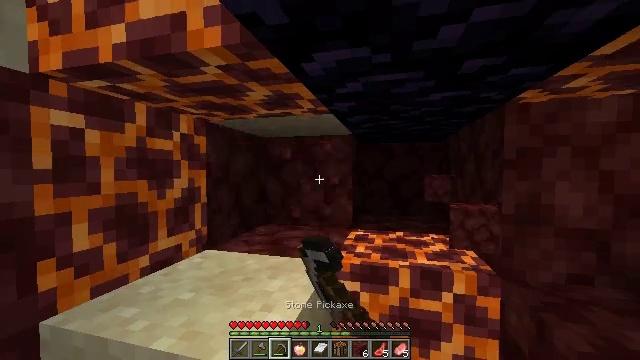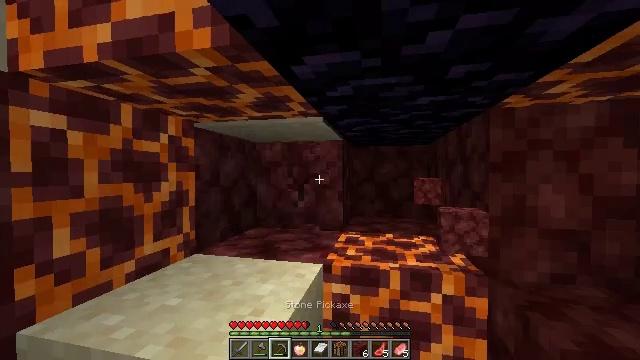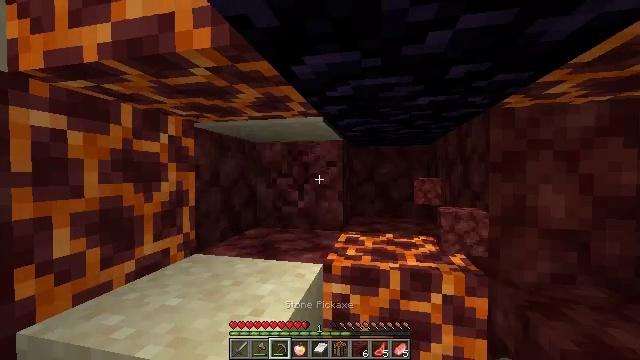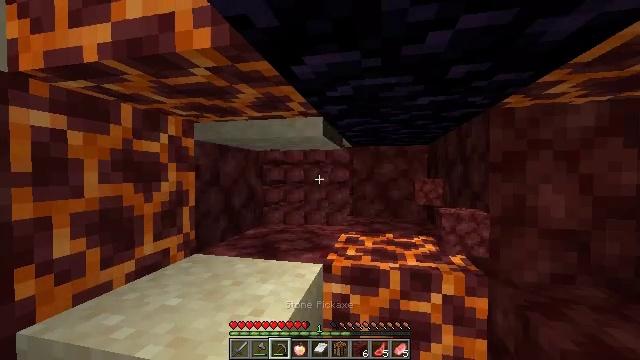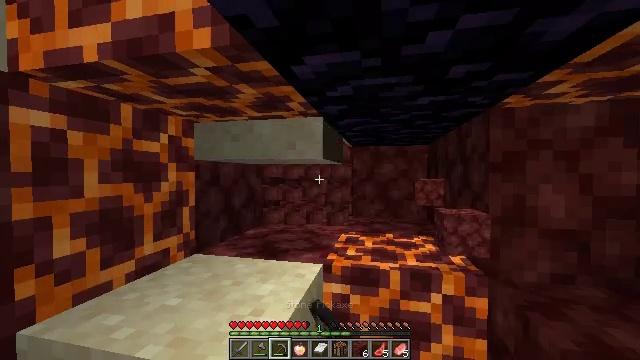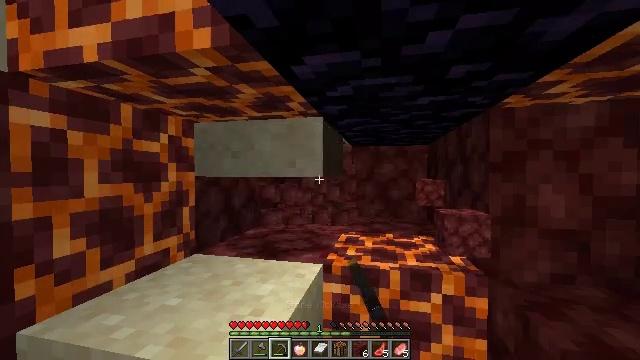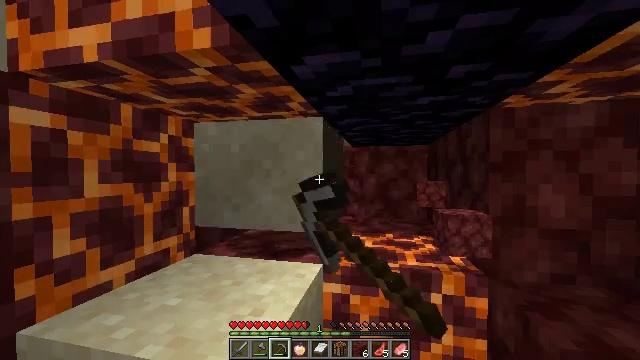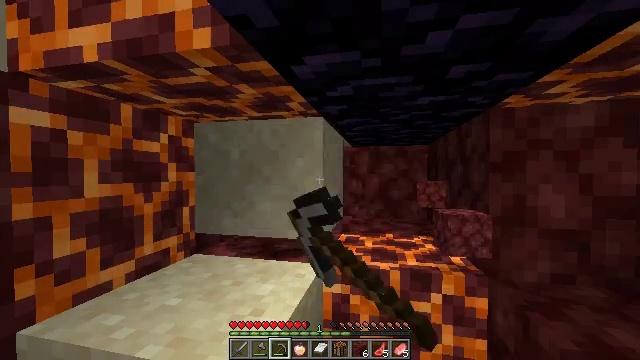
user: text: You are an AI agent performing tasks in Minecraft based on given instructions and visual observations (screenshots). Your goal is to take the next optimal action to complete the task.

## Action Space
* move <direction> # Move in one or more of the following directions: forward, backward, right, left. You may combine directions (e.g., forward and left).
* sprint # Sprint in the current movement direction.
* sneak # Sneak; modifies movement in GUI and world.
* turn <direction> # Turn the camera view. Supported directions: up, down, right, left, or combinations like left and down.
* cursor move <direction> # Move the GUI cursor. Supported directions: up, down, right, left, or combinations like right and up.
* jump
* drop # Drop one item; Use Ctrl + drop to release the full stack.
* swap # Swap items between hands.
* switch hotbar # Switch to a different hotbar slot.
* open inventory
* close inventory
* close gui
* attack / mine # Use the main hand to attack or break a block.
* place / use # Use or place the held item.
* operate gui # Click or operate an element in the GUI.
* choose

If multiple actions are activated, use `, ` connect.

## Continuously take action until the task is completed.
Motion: motion action
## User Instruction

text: Gather netherrack as a building material.
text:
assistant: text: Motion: turn right, attack / mine
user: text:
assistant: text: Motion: attack / mine
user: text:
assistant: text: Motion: attack / mine
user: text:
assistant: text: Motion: attack / mine
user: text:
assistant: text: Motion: attack / mine
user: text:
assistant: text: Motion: attack / mine
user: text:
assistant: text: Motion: attack / mine
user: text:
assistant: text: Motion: attack / mine